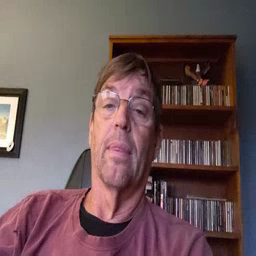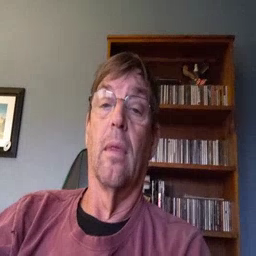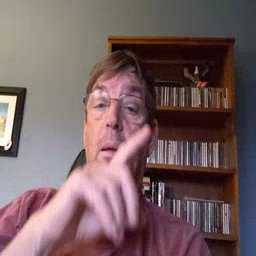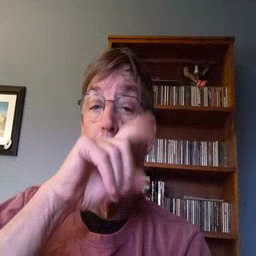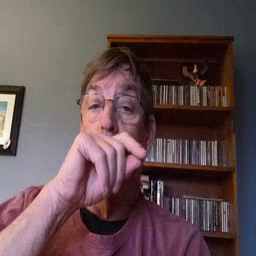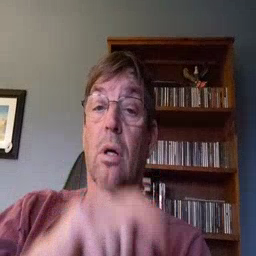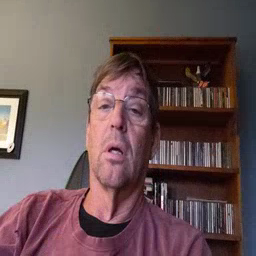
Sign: bird